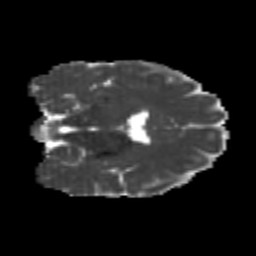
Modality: MD
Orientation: coronal
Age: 24
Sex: female
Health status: healthy
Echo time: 0.074 s